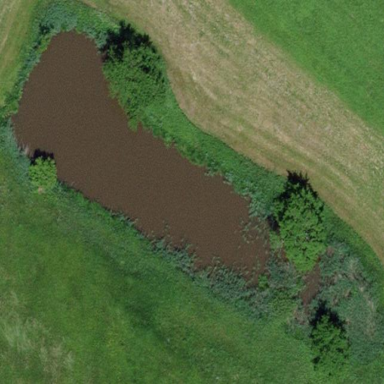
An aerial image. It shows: Pond surrounded by natural water.